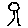
Label: tree